Question:
For some reason, while inserting the req.body. Data isn't post method wasn't complete
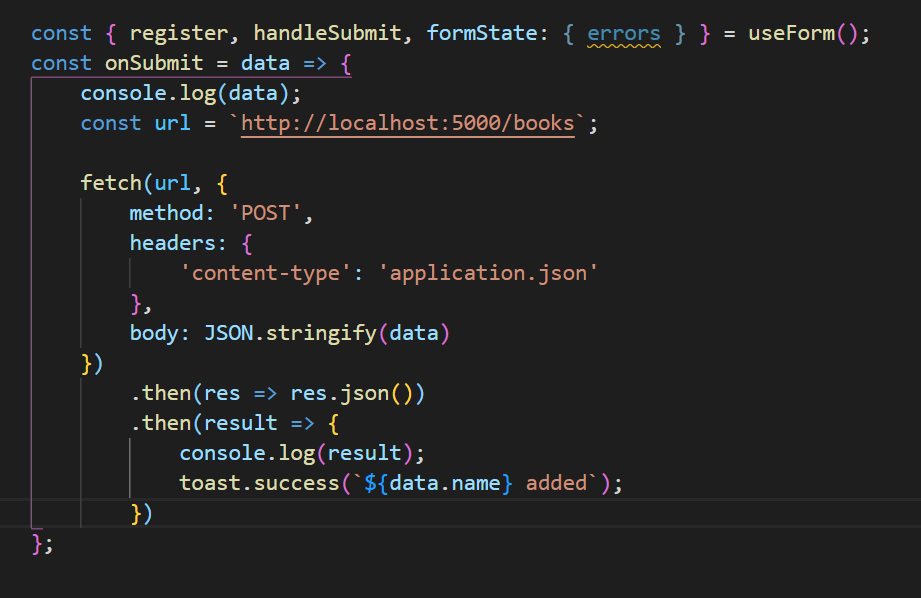
Answer: Your 'content-type' is incorrect.
You'll need to make it 'application/json' instead of 'application.json'
You can read a bit more about <URL> or anything else that accepts things in this format. Basically you'll rarely use a period. If ever.
If you're still getting an error after that when trying to insert your data you'll need to expand your question to include what information about how the endpoint you're trying to submit data to expect that input to be handled.